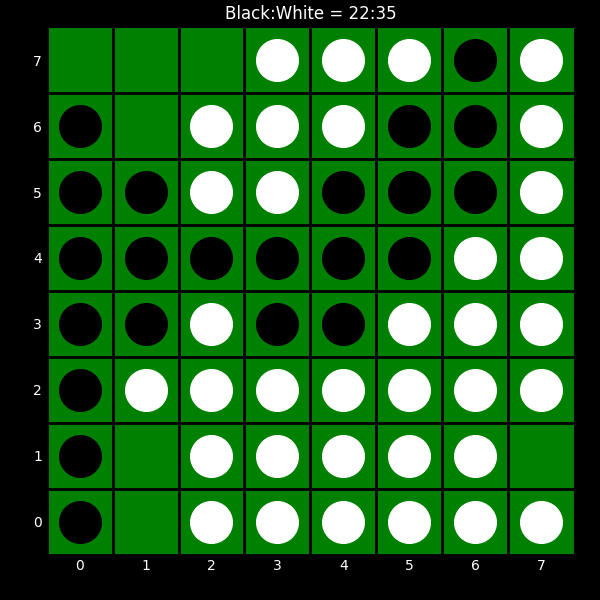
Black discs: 22
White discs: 35